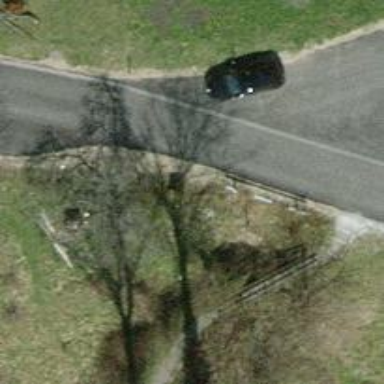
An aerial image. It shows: Unclassified road with asphalt surface.